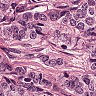
Metastatic tissue present: yes